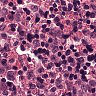
Metastatic tissue present: yes